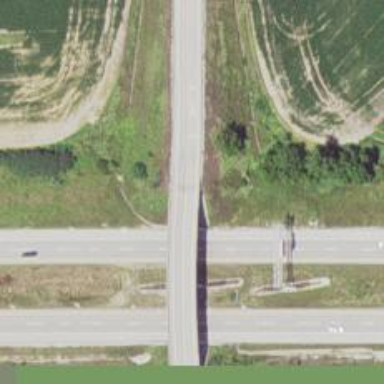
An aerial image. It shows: Tertiary road passing over bridge.